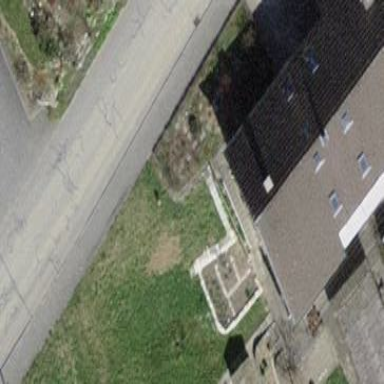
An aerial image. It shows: Building with tile roof.